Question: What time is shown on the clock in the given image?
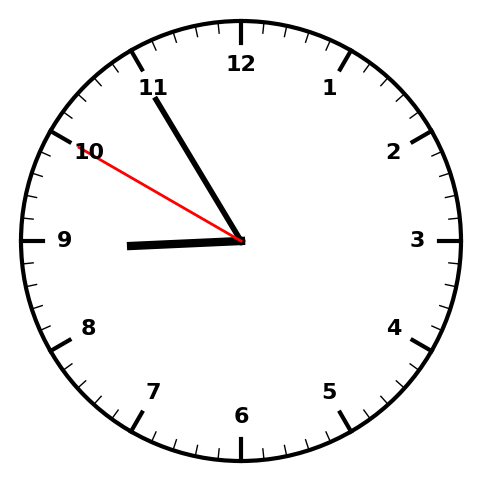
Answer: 08:54:50